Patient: sex M, age 60
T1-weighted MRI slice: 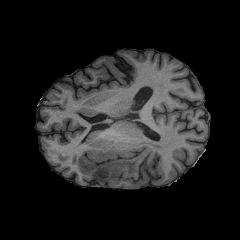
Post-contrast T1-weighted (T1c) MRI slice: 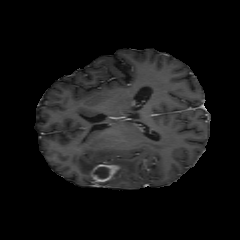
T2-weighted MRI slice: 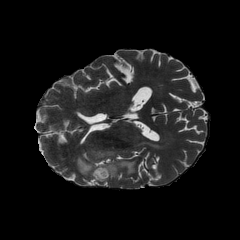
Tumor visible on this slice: yes
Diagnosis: Glioblastoma, IDH-wildtype
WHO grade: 4